Question: I've looked everywhere for this, with no luck! I hope you guys can help me with this :)
I'm making a custom tumblr theme, but one thing that I don't like it the tabular way tumblr displays its post comments. What I mean is specifically this:

In the code for the tumblr theme, there isn't really a specific call to the rendering of these comments, most of the time it's just part of the post body, the picture caption, etc. I know that the strings are rendered as block quotes, so by creating custom css for that I can change the appearance a little bit.
But the main thing i want to do is remove the nesting, so that the name of whoever added the comment is always by the comment itself and it's goes from top to bottom, oldest to newest. For example I would like the above reblog list to be rendered as:
'''
unicornhairs: her suit tho omg
bakinginthebatcave: I love wedding photos of strangers. I don't even know you but I'm so happy that you're happy and you look so lovely and it's so wonderful and affirming somehow. I don't know. Wedding photos make me happy.
rainbowrowell: Does her suit have stripes down the inside of the legs? REVERSE HAN SOLO.
bookoisseur: oh i love this
I frickin love these kinds of weddings <3
'''
Is this kind of thing possible? and how would I go about it?
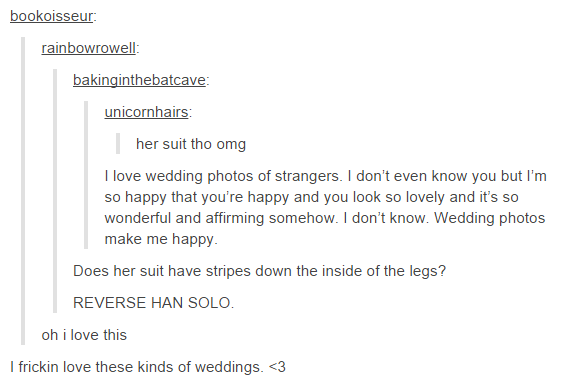
Answer: To add to my comments, some time ago I wrote some css which resets some of the default tumblr styling for reblogs. These are often indented blockquote elements.
This is my css:
'''
#header p,
.post .sidebar p,
.post h2,
.post h3,
.post strong,
.post b,
.post small,
.post p,
.post blockquote,
.post ul,
.post ol,
.post .quote,
.post .quote .quote,
.post .conversation ul li,
.description,
#footer .footer,
#footer .description p,
#footer h2 {
font-size: 12px;
font-weight: normal;
line-height: auto;
}
.post p,
.post blockquote,
.post ul,
.post ol {
border-left: none;
padding: 0;
margin: 0;
}
'''
It might look like overkill (and it might be more than you need), but what I found was that when people reply to a post on tumblr or reblog and add comments, it is possible to cut and paste from another application which will preserve formatting and html elements, so it took me some time to identify the variants and then reset them, I had to keep adding to this list of css.
It should be a good start though.